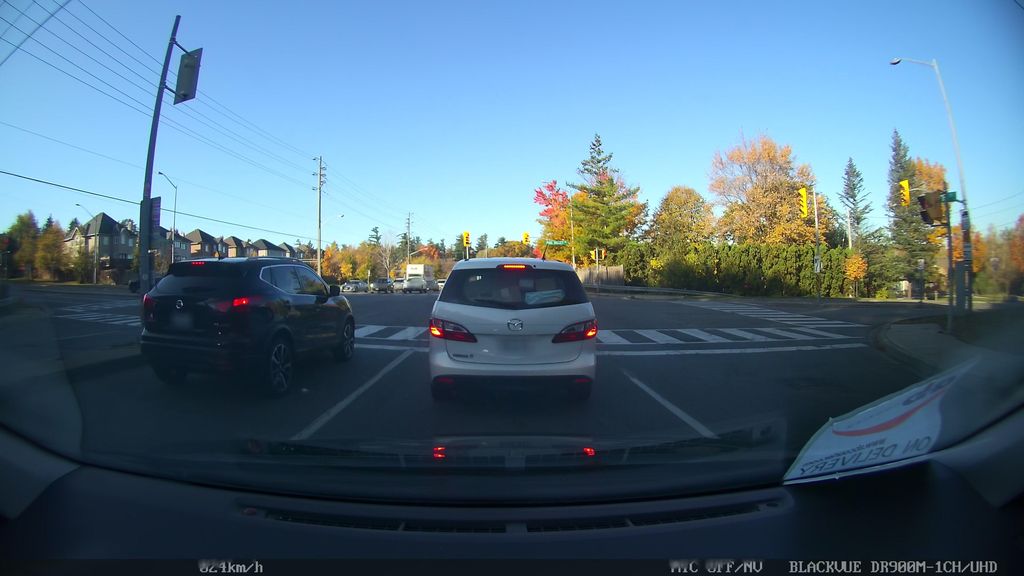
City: toronto